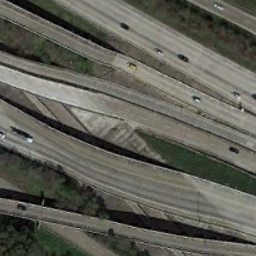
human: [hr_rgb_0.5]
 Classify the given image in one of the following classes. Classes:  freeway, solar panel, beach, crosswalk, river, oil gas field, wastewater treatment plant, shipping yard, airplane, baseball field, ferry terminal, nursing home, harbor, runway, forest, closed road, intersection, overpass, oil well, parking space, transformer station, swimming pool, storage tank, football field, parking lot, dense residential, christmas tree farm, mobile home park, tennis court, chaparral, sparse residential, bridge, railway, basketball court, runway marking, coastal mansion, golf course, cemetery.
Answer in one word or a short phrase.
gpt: overpass